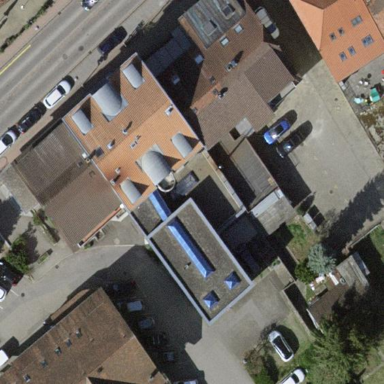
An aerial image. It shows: Building with flat gray roof made of gravel.